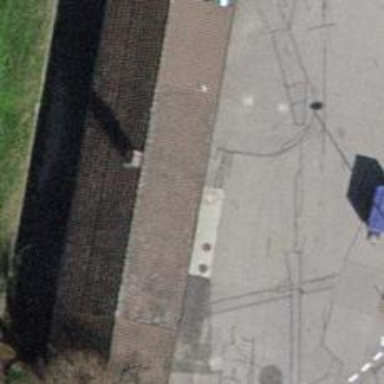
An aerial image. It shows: Brown bench.